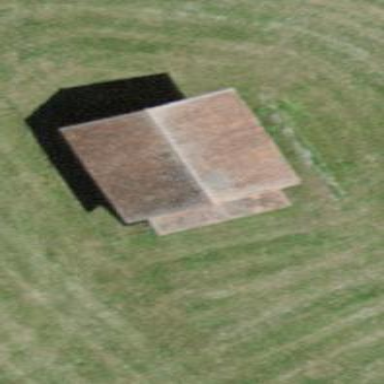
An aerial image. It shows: Rural barn.